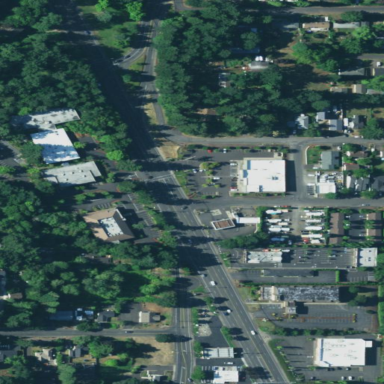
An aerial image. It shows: Retail area.